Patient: sex M, age 80
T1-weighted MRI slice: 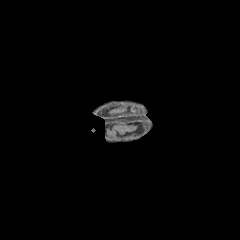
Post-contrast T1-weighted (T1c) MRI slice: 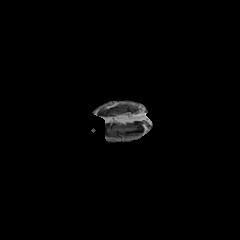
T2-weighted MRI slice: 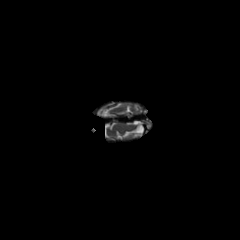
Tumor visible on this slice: no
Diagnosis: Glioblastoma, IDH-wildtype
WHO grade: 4